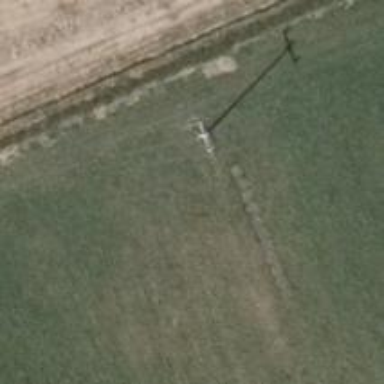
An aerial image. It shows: Power pole.